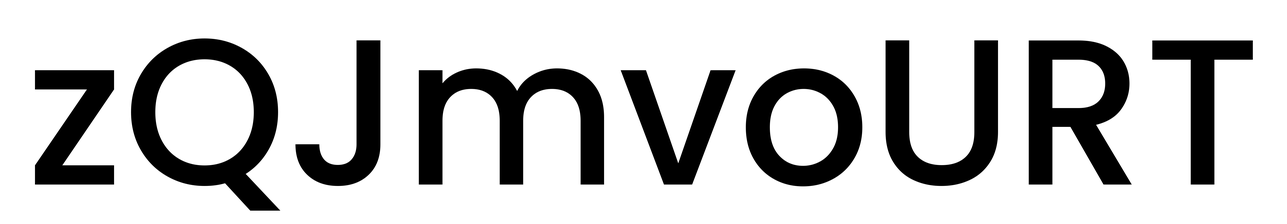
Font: Poppins-Medium